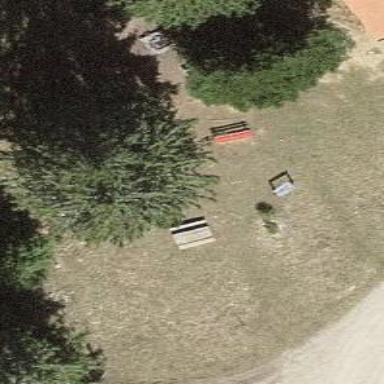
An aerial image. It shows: Picnic table located in leisure land area.